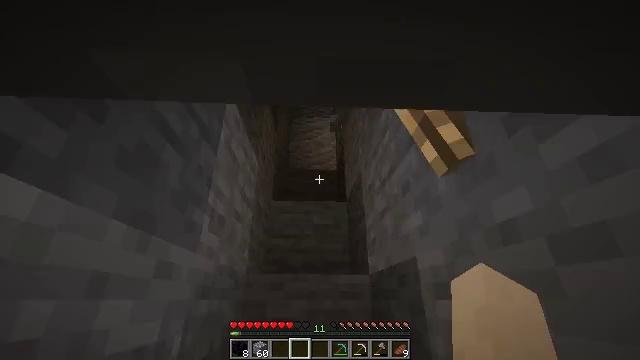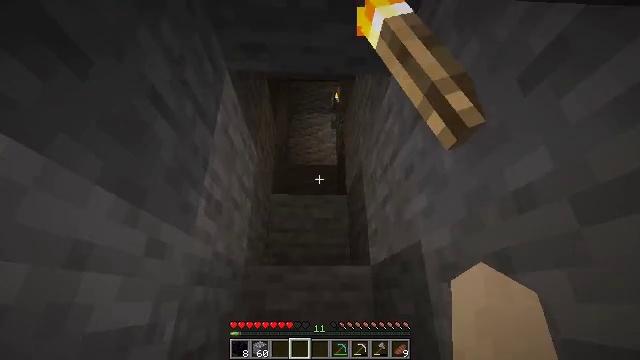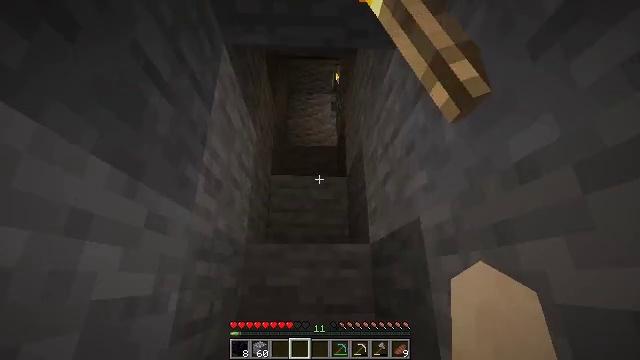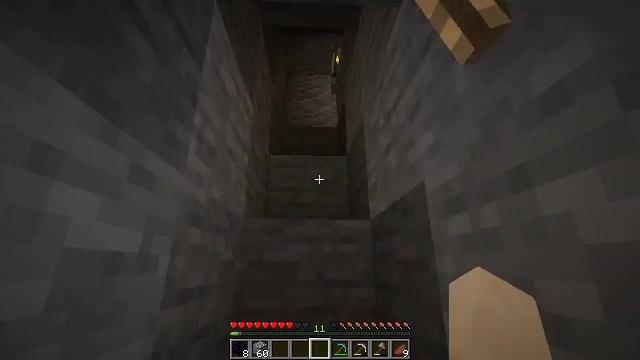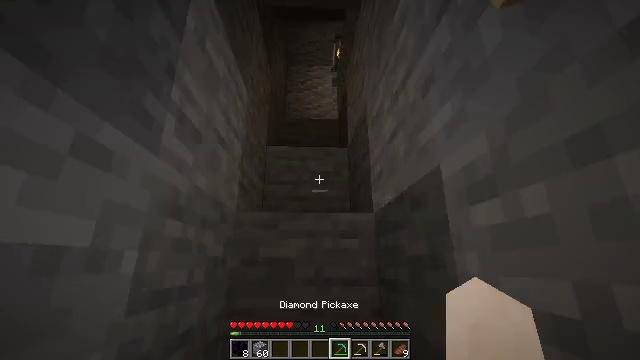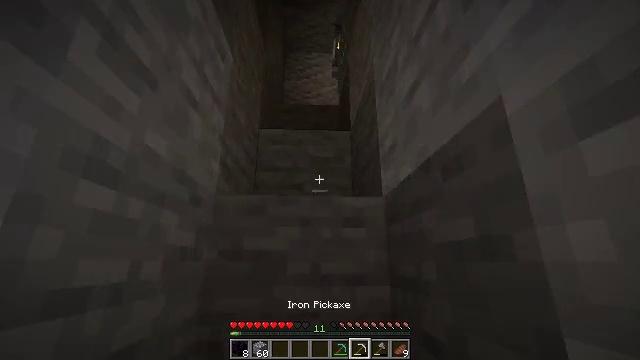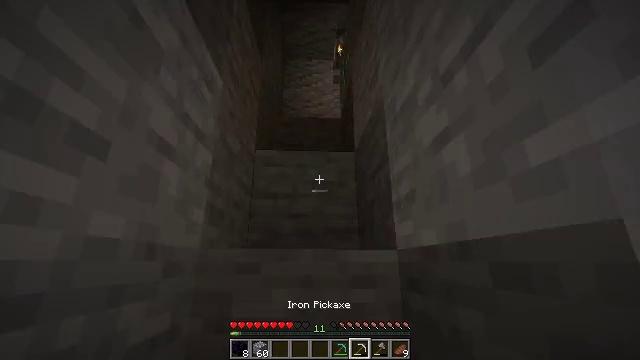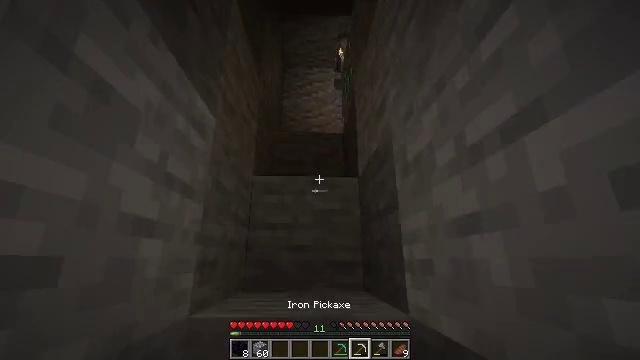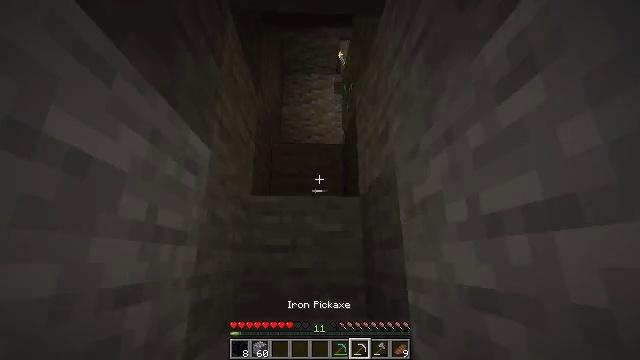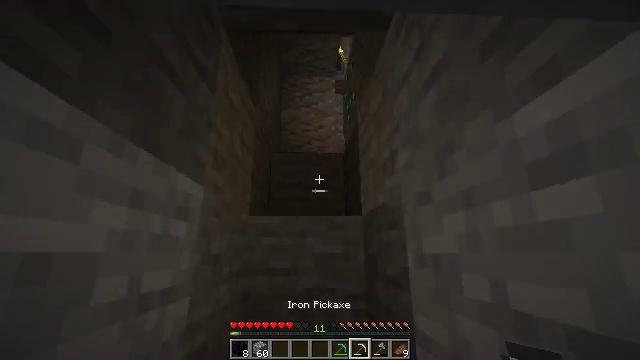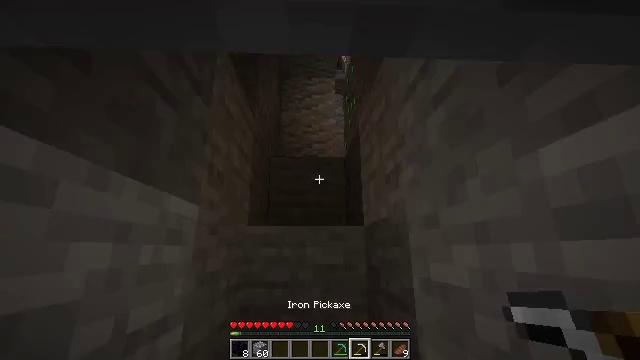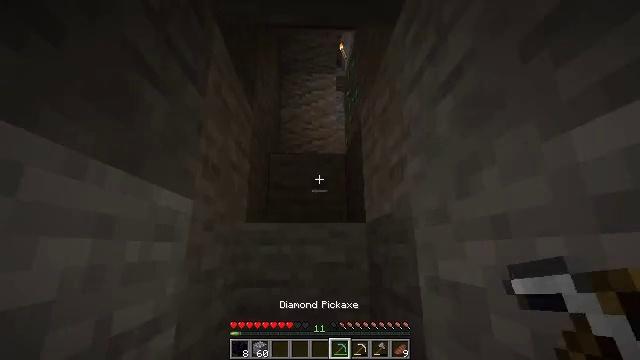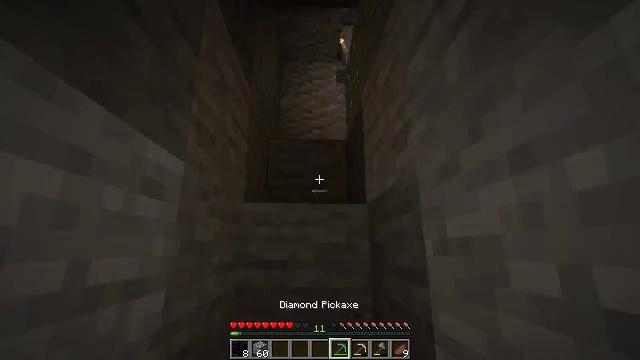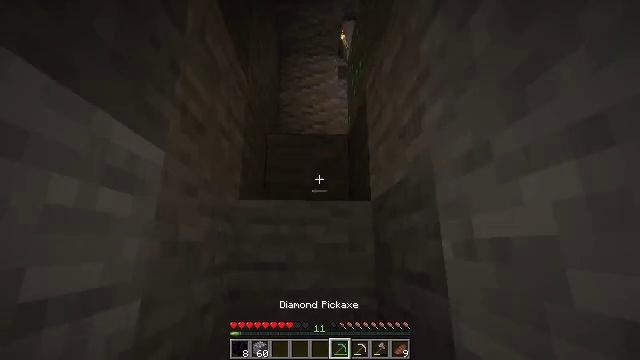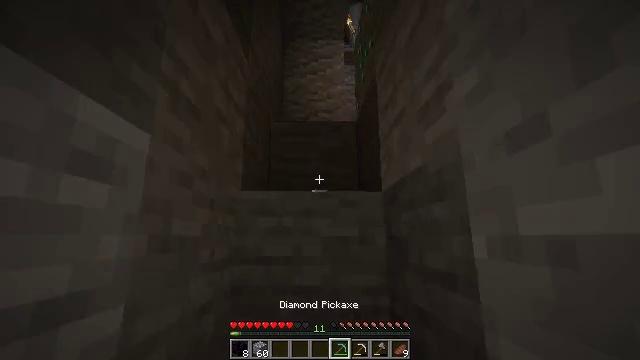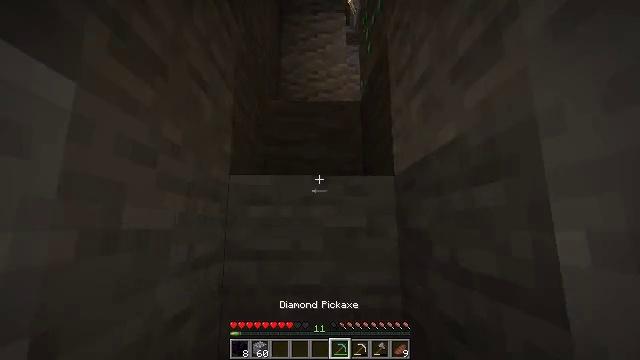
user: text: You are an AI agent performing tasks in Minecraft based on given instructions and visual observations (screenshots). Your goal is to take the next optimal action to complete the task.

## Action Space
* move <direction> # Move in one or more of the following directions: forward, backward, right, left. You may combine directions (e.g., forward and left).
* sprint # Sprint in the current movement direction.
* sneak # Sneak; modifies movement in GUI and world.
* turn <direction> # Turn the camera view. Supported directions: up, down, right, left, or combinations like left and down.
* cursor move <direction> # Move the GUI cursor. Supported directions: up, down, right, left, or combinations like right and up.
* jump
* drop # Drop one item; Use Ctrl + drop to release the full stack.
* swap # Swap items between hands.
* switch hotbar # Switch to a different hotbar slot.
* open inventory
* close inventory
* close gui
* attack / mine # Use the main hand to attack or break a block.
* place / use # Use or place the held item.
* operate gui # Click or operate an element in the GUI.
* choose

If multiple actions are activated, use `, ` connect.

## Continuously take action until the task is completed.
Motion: motion action
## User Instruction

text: Gather emerald ore with a pickaxe.
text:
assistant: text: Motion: move forward, jump
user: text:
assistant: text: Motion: move forward, turn down, jump
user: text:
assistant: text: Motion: move forward, turn down, jump
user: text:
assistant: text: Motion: move forward, jump
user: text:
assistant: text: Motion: move forward, jump
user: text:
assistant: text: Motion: move forward, jump
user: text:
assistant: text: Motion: move forward, jump
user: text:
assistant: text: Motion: move forward, jump
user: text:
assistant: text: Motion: move forward, turn down, jump
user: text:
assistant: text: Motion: move forward, jump
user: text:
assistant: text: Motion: move forward, jump
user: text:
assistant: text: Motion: move forward, jump
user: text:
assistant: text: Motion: move forward, jump
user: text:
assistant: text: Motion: move forward, turn left and down, jump
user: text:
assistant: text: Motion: move forward, turn down, jump
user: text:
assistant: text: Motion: move forward, turn down, jump
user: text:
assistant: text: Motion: move forward, jump
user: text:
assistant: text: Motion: move forward, jump
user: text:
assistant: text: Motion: move forward, jump
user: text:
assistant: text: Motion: move forward, turn down, jump
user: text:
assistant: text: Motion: move forward, turn down, jump
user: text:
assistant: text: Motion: move forward, turn down, jump
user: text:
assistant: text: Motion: move forward, jump
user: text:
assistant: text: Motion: move forward, jump
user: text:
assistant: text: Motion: move forward, jump
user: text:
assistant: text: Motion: move forward, jump
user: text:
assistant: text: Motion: move forward, jump
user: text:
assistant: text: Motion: move forward, turn right, jump
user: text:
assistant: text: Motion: move forward, turn right and down, jump
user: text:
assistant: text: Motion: move forward, turn right and down, jump